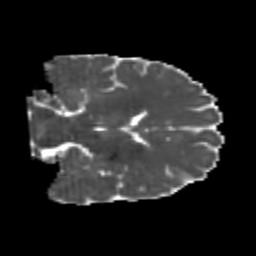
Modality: MD
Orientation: coronal
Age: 23
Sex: male
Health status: healthy
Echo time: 0.074 s